Aerial crown-view tile of a tropical tree (Barro Colorado Island, Panama), acquired 20240611:
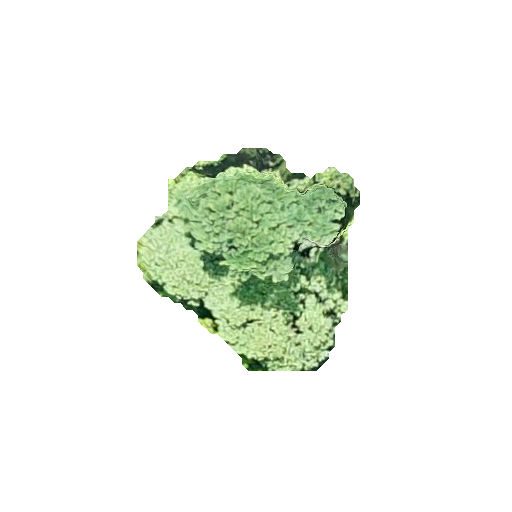
Species: Jacaranda copaia
GBIF accepted scientific name: Jacaranda copaia
Crown area: 54.45 m²